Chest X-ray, AP view. Patient: 65 years old, sex M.
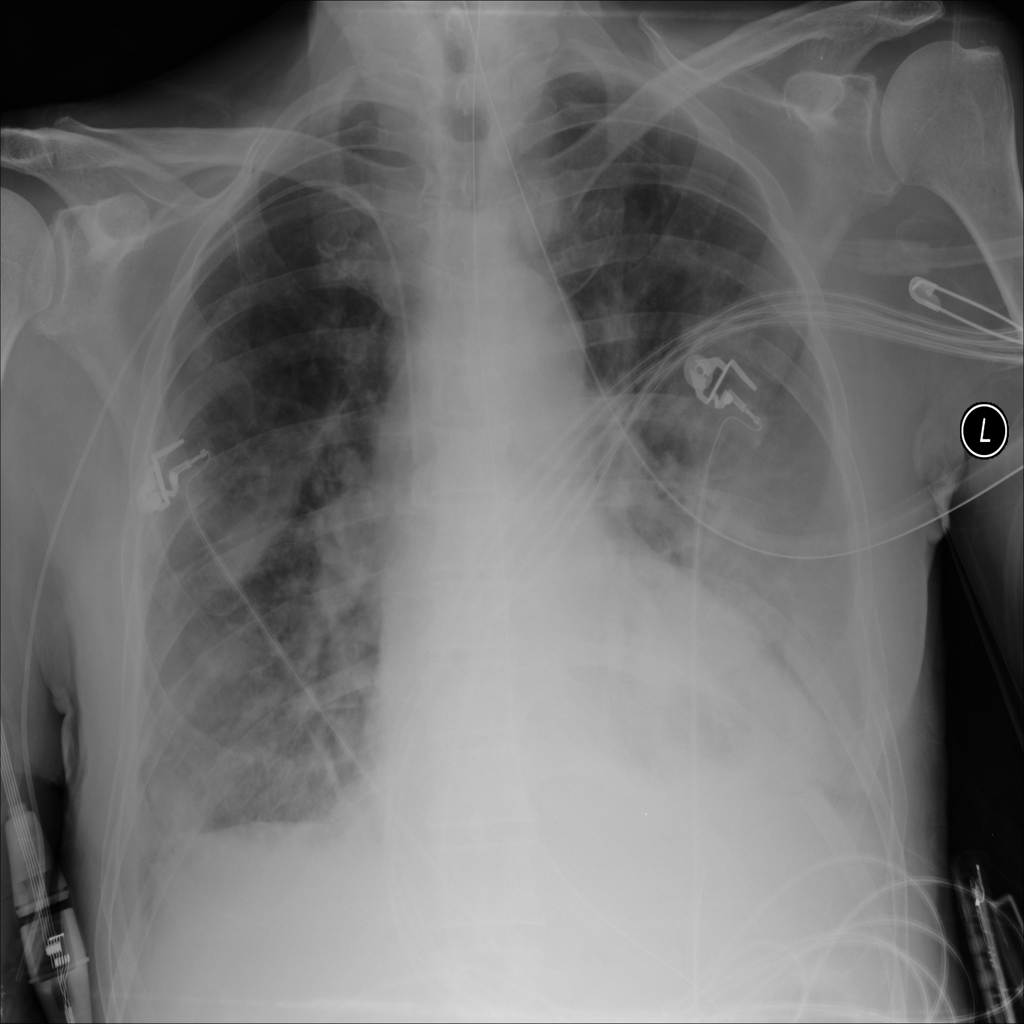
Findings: Consolidation, Effusion, Mass